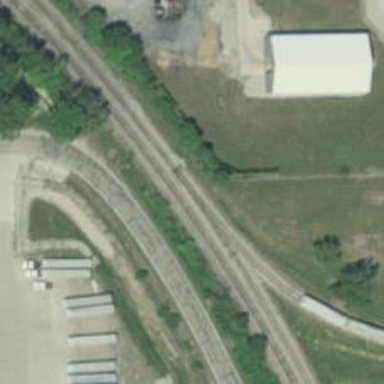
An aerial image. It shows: Railway siding with rails.